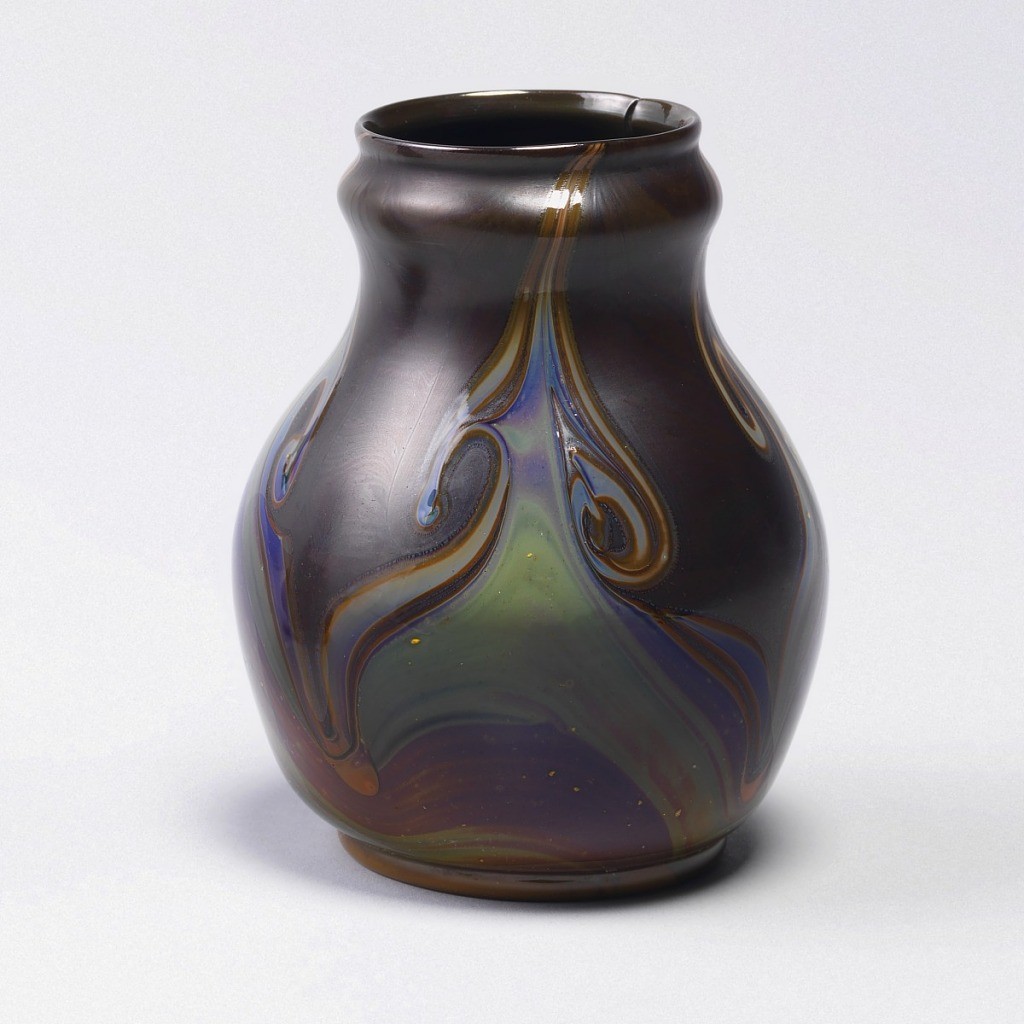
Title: Vase
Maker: Louis Comfort Tiffany, American, 1848–1933
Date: ca. 1900
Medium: Favrile glass
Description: Pear-shaped body of brownish opaque glass with convex band below lip. Four multicolored marbleized flame-like patterns rising from ochre foot ring to lip.  (Note: Inherent flaw; exploded air bubble at rim of vase).